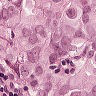
Metastatic tissue present: yes